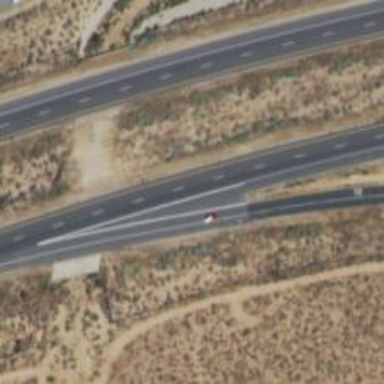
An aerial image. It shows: Motorway.